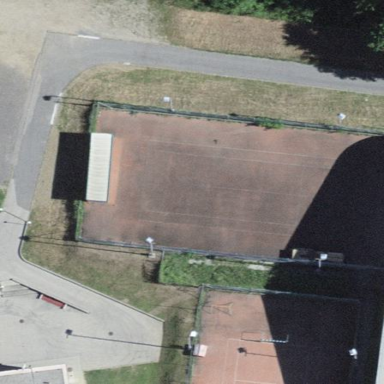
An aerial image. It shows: Tennis court on pitch designated for leisure land.